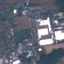
Label: Industrial